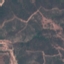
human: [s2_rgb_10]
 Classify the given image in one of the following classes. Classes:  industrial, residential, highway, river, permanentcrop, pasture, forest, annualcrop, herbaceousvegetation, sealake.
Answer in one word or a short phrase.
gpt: HerbaceousVegetation